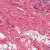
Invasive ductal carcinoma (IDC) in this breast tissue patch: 0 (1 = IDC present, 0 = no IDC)